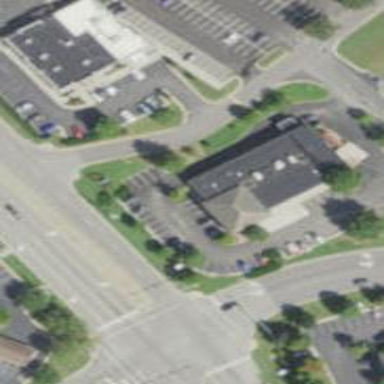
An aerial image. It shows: Pharmacy building providing healthcare services.